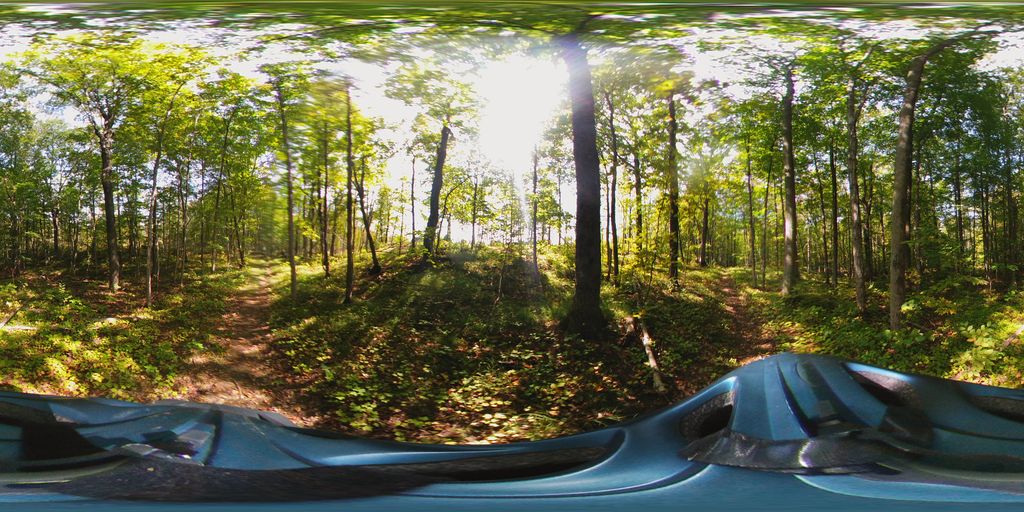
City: ottawa-gatineau